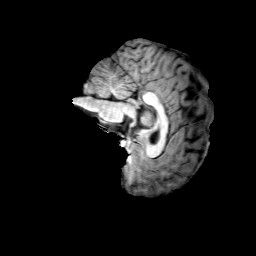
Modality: T1w
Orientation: sagittal
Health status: ill
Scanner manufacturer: siemens
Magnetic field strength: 3 T
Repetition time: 2 s
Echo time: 0.00303 s